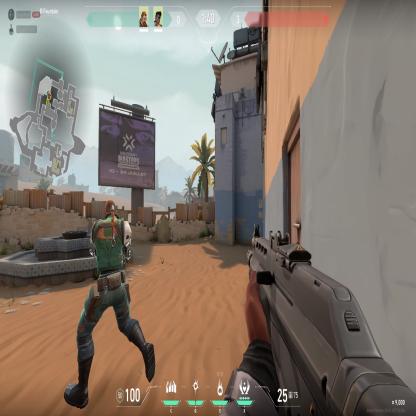
Label: teammate